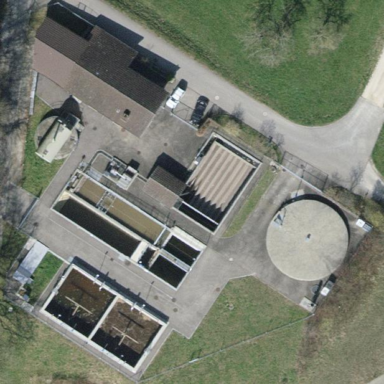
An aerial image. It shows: View of wastewater plant.